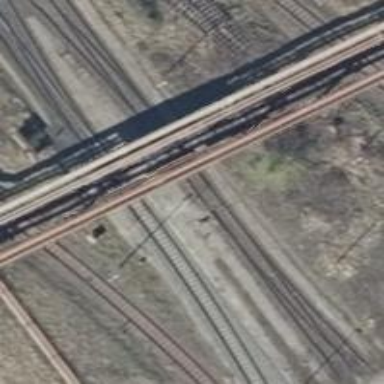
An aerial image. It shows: Railway switch.